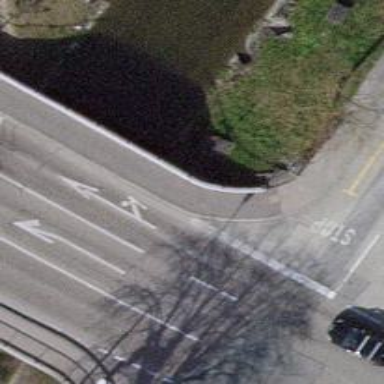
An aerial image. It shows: Asphalt footway that serves as sidewalk on bridge.